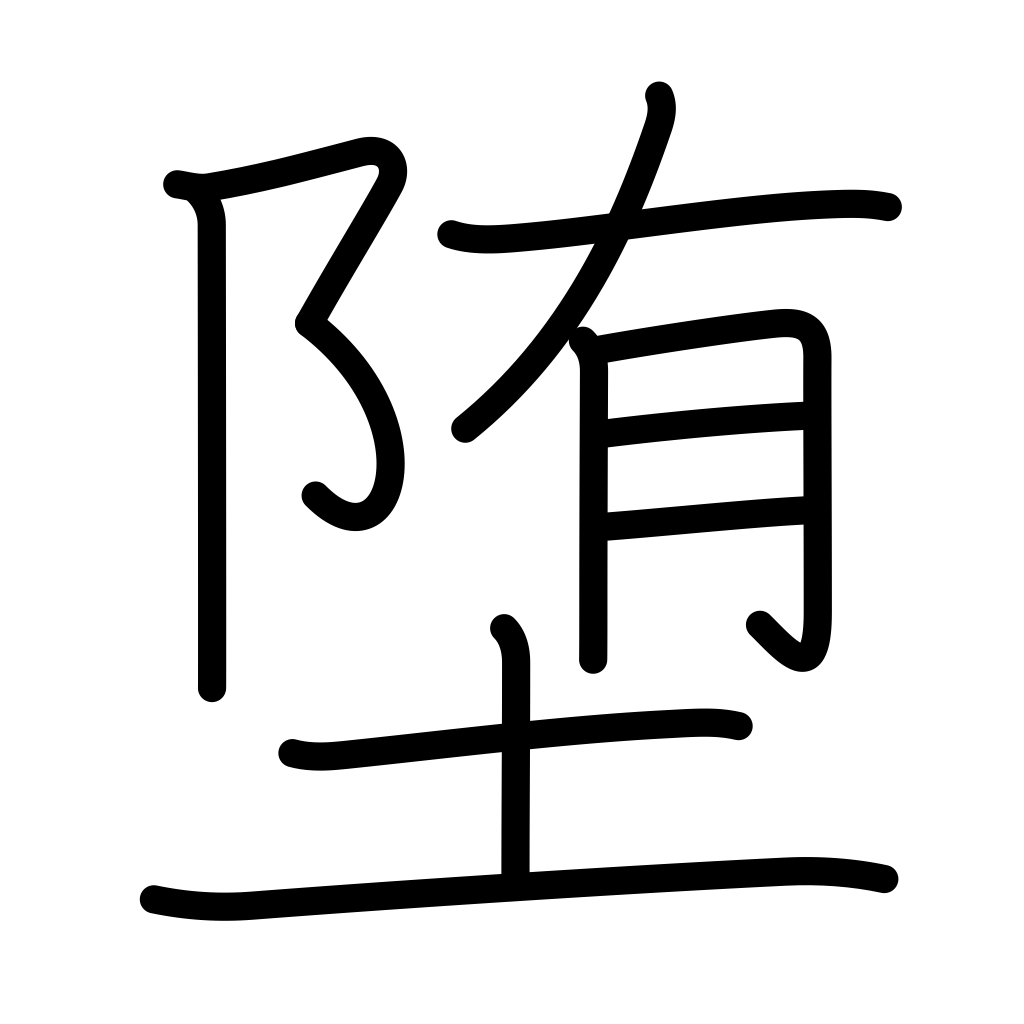
Meaning: degenerate, descend to, lapse into